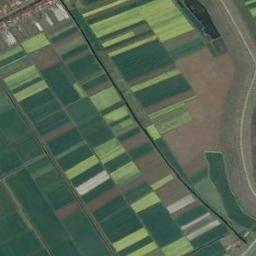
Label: rectangular_farmland